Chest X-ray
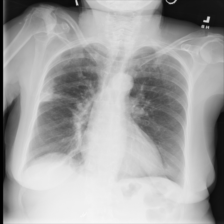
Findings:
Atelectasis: positive
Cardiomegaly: negative
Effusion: negative
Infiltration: positive
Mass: negative
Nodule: negative
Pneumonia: positive
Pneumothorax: negative
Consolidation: negative
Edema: negative
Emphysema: negative
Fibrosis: negative
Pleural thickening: negative
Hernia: negative